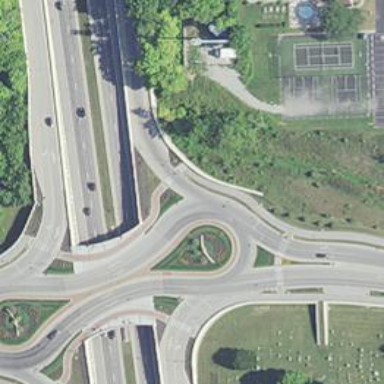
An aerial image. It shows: Tertiary road with asphalt surface leading to roundabout.